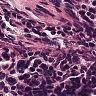
Metastatic tissue present: no